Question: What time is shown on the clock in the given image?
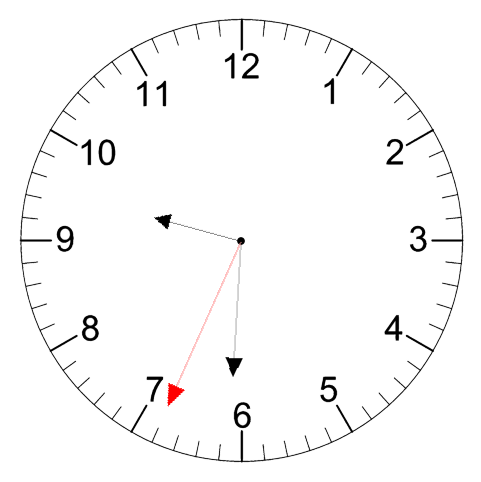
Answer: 09:30:34